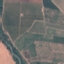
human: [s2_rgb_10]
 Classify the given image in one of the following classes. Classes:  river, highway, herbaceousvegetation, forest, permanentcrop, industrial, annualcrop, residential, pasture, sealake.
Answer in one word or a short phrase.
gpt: PermanentCrop